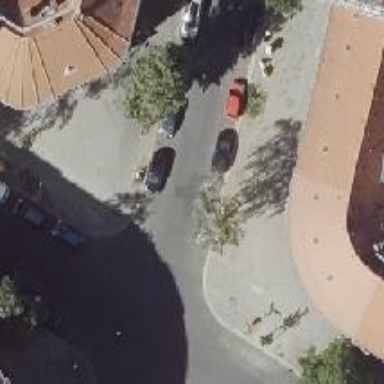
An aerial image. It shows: Residential road with separate asphalt sidewalk.